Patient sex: F
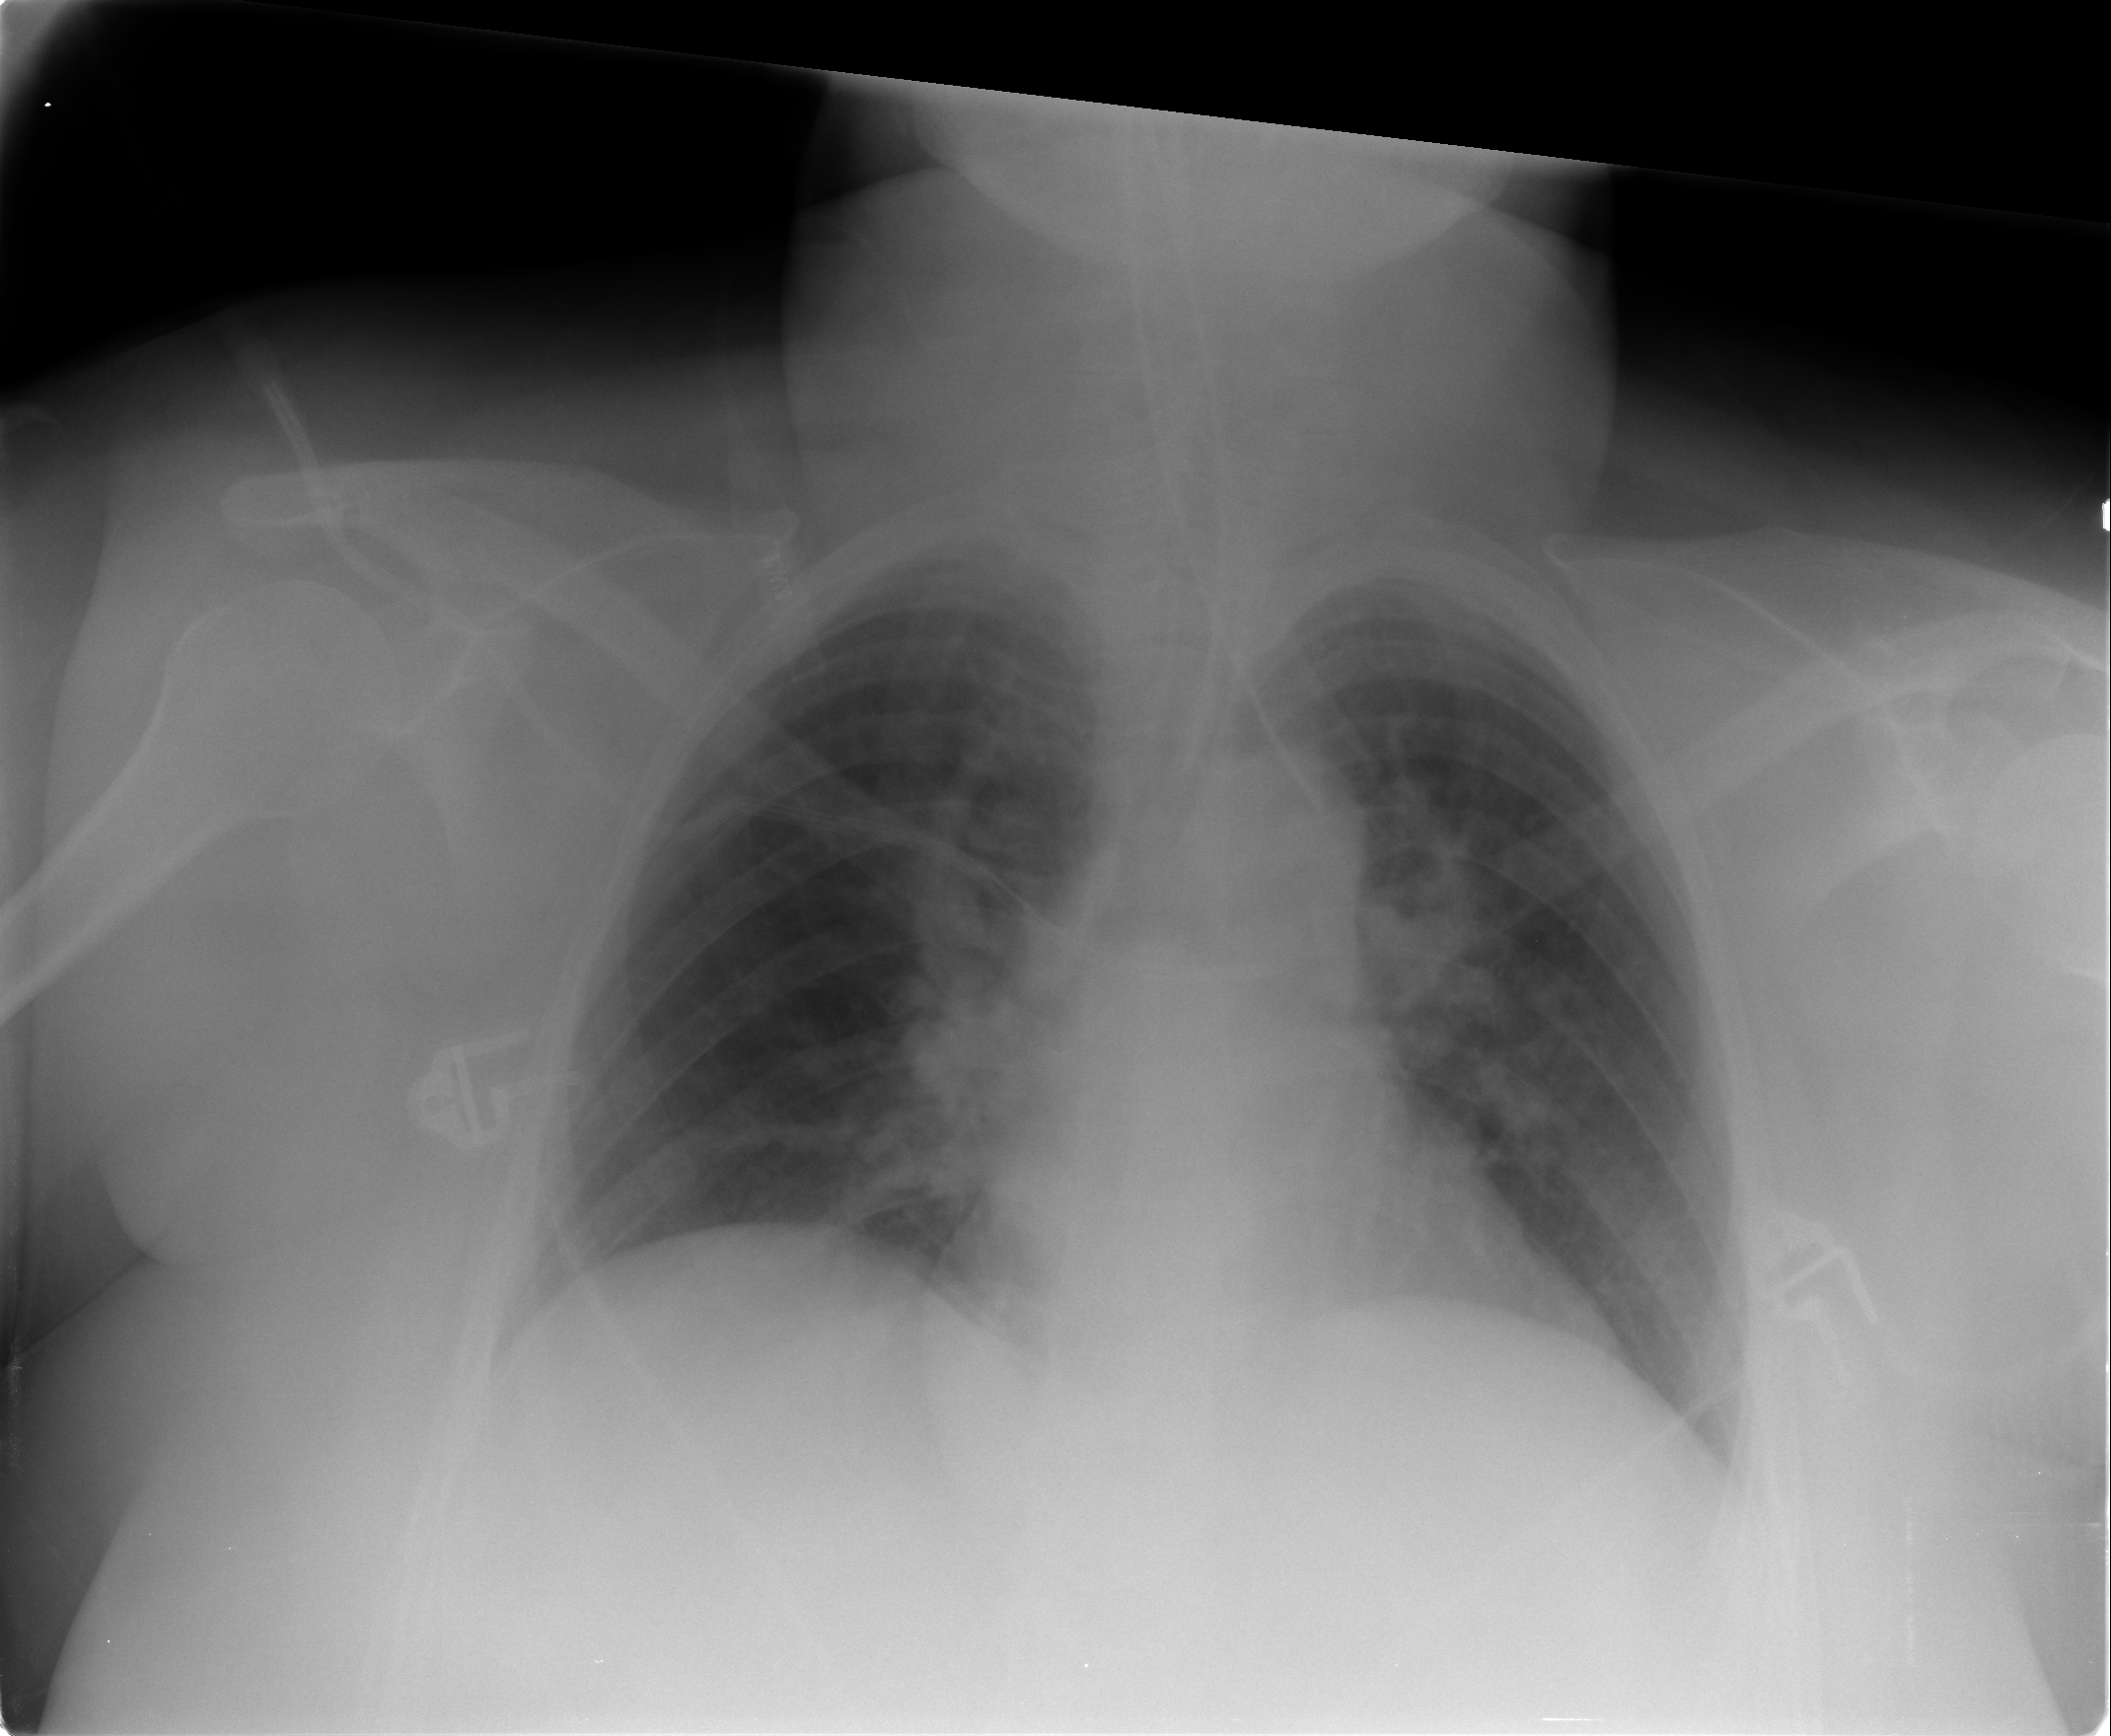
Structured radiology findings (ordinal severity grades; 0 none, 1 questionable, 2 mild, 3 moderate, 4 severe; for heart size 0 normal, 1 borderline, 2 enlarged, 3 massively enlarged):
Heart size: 1
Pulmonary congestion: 0
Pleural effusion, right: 0
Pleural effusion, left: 0
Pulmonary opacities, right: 0
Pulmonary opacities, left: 0
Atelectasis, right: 1
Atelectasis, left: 1